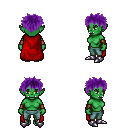
a pixel art fantasy rpg character, female body template, orc, green skin, red cape, teal pants, purple bedhead hairstyle, cloth bracers, metal boots, four views (front, back, left, right), 2x2 character sprite sheet, small pixel art, hard edges, no anti-aliasing